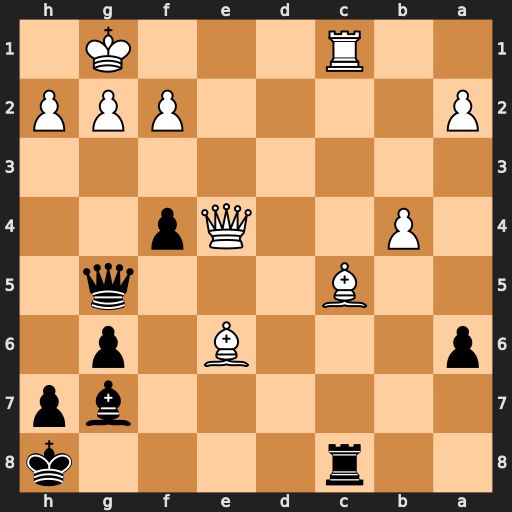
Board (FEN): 2r4k/6bp/p3B1p1/2B3q1/1P2Qp2/8/P4PPP/2R3K1
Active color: b
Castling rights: -
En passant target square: -
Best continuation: f3 Kf1 Qxc1+